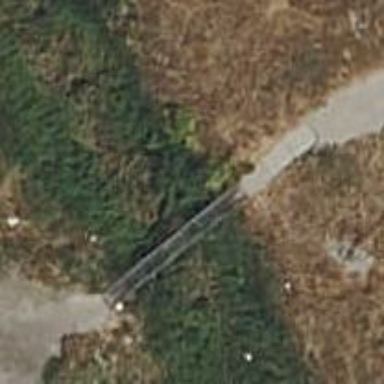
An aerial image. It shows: Sandy path that leads over bridge.